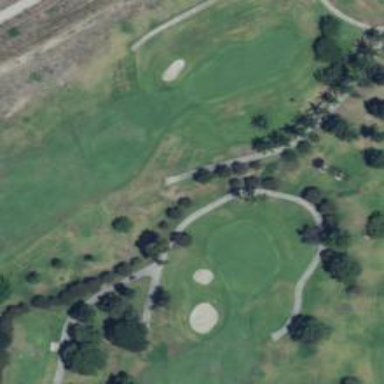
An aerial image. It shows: Service road designated as golf cart path.